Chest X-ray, PA view. Patient: 23 years old, sex M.
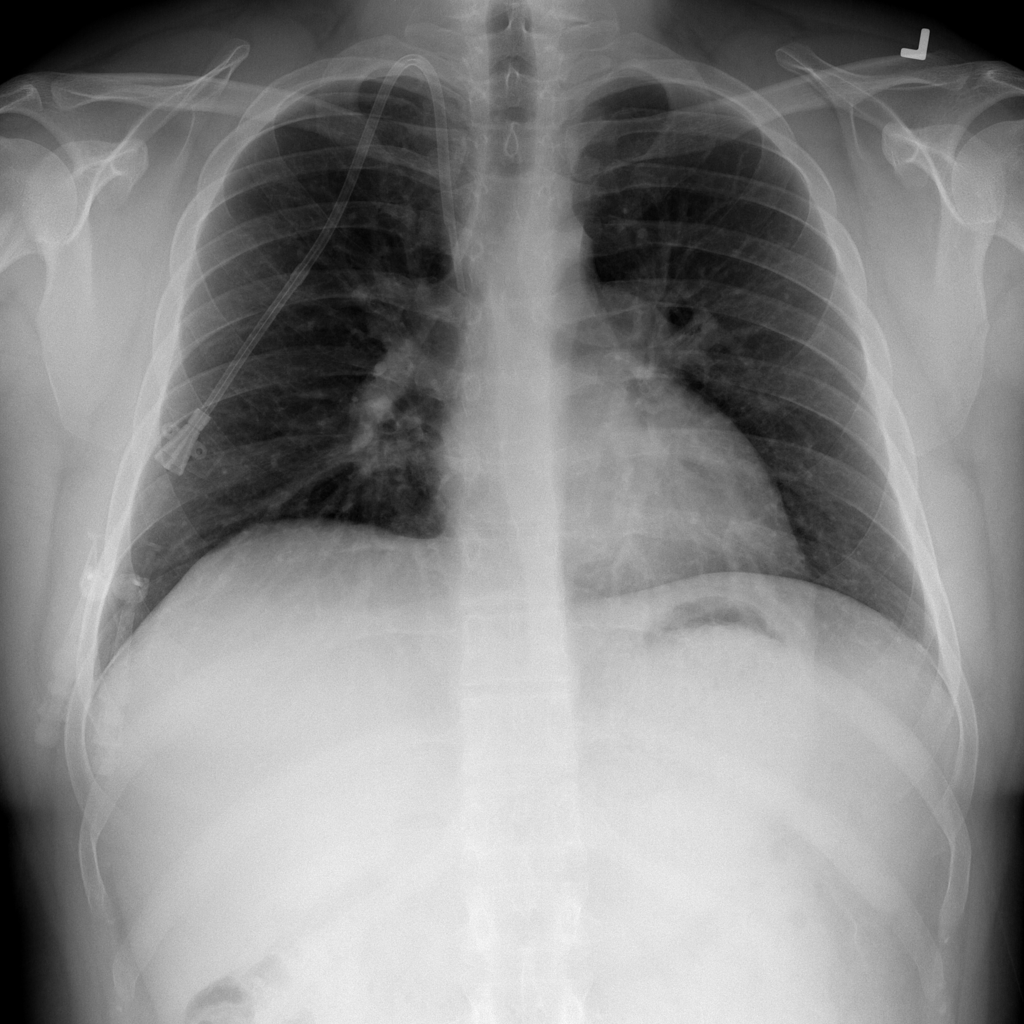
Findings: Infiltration